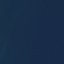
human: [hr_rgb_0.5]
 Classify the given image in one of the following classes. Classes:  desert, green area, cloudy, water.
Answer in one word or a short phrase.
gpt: water